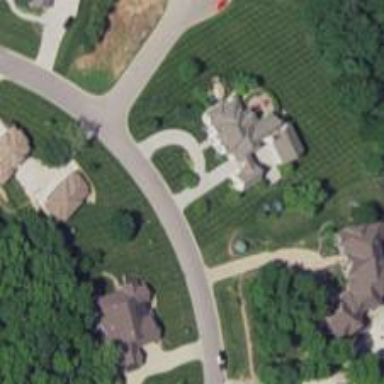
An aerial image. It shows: Driveway.